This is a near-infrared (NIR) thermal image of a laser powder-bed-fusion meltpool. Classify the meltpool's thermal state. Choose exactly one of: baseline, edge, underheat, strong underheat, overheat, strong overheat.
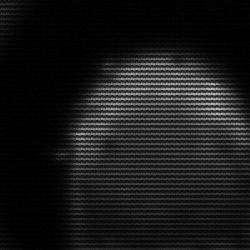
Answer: edge